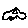
Label: car